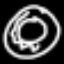
Label: donut